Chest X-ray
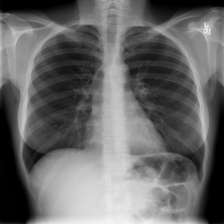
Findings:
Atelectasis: negative
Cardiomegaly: negative
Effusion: negative
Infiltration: negative
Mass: negative
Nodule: negative
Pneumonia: negative
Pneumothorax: negative
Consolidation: negative
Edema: negative
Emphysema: negative
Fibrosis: negative
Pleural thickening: negative
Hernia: negative